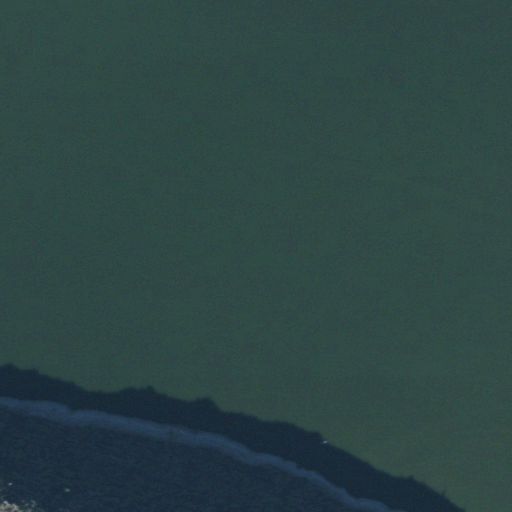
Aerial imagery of island in Arizona named Steamboat Rock containing open water, shrub, and grassland